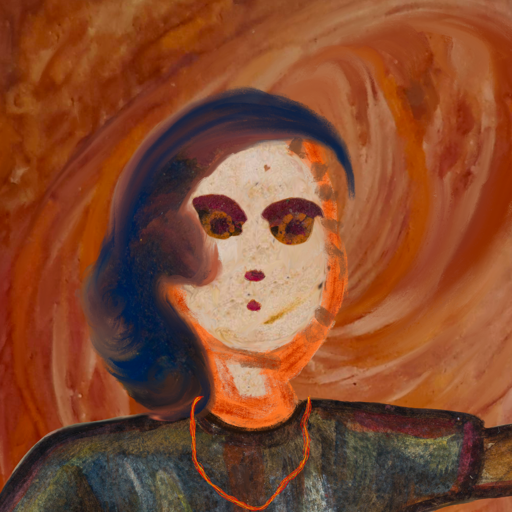
Background: Pious_Lady, Head And Neck Front: Rupkatha, Face Front: Doll, Bust: Mosgoul, Hair Front: Mother_And_Son_Son, Head Accessory: Blank, Second Necklace: Gypsy_Mother_2, Necklace: Blank, Baby: Blank